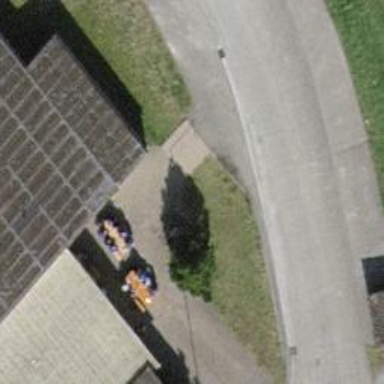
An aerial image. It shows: Set of concrete steps.